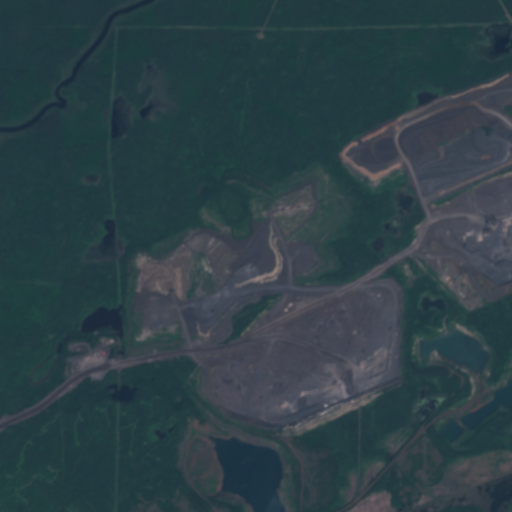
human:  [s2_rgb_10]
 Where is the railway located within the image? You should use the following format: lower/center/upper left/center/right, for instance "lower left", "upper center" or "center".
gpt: The railway is located in the lower of the image.
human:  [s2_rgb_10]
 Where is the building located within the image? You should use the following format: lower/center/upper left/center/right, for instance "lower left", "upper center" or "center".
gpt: The building is located in the lower center of the image.
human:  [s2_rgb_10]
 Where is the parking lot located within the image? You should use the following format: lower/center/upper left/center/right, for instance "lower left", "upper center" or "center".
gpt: There is no parking lot in the image.